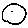
Label: circle